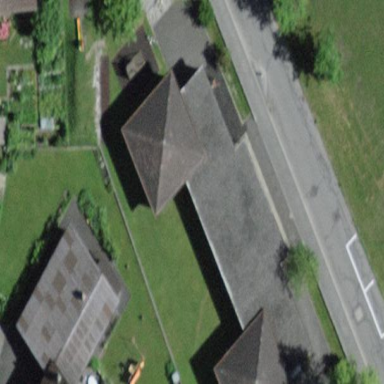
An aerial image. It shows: Part of building with flat concrete roof.